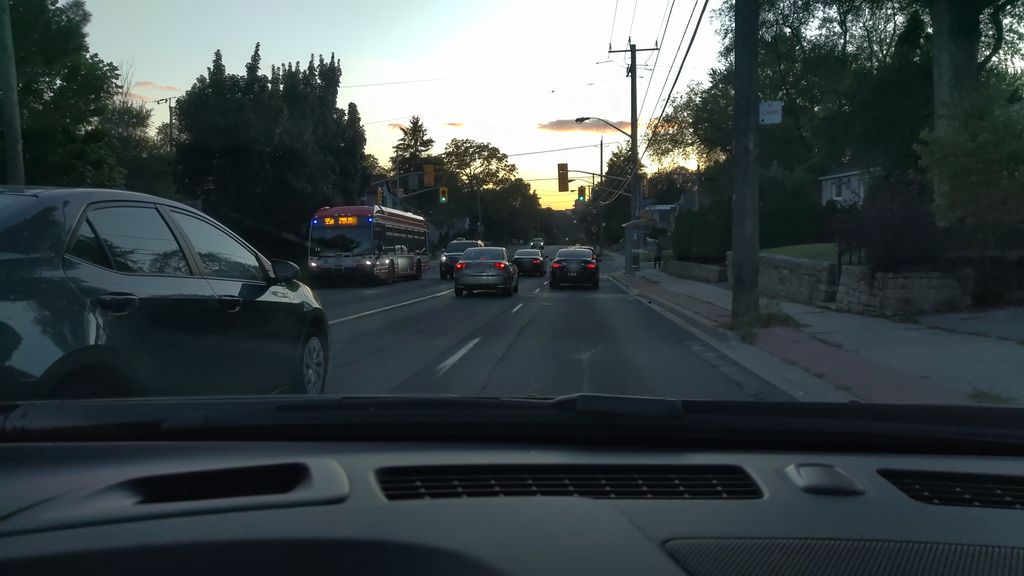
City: toronto